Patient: sex M, age 69
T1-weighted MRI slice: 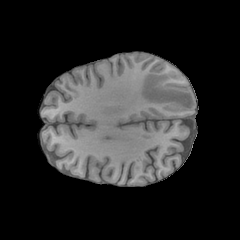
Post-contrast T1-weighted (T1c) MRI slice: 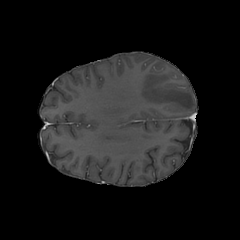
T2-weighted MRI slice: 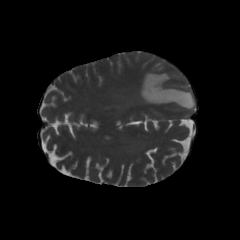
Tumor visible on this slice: yes
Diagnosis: Glioblastoma, IDH-wildtype
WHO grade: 4